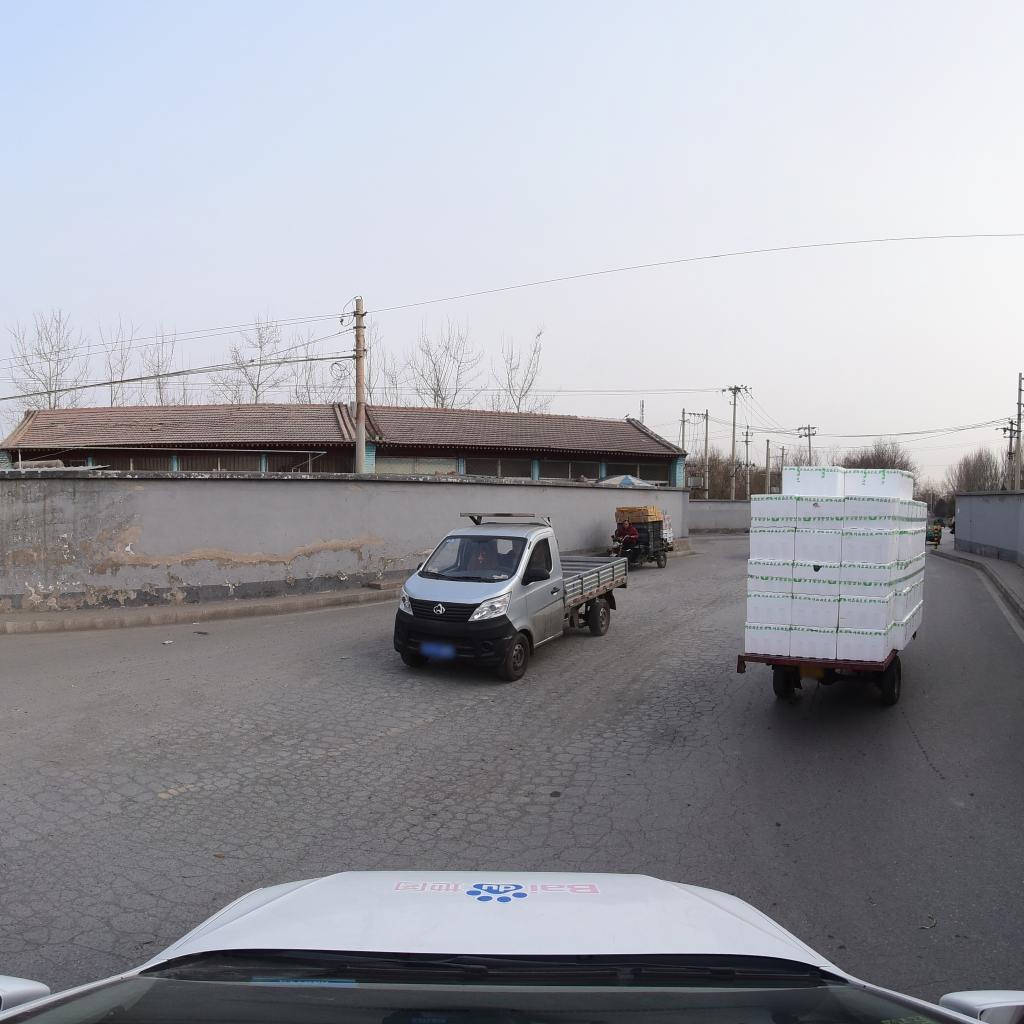
Region: Fengtai
Road damage annotations: alligator crack